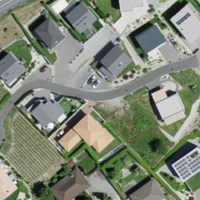
EUNIS habitat code: 54
Species observed at this site:
Diplotaxis tenuifolia